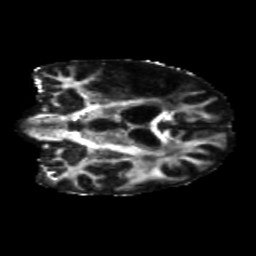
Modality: FA
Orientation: coronal
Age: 58
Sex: male
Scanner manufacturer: siemens
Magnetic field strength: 3 T
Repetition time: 5.25 s
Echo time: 0.08 s